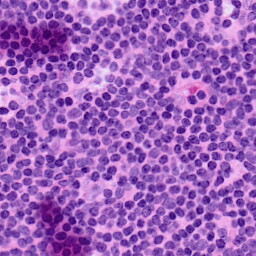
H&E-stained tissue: LymphNode